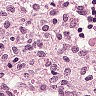
Metastatic tissue present: no